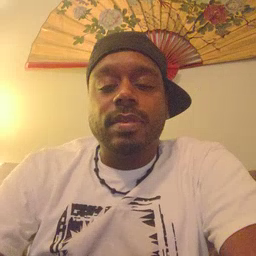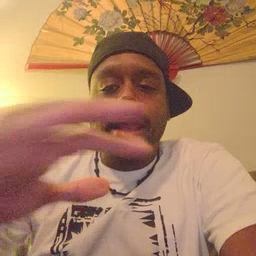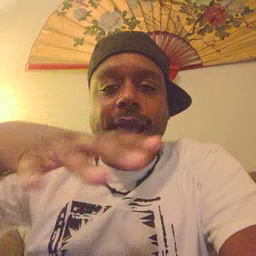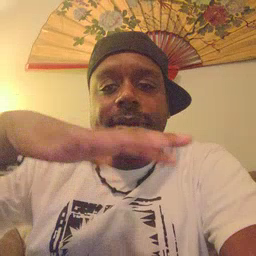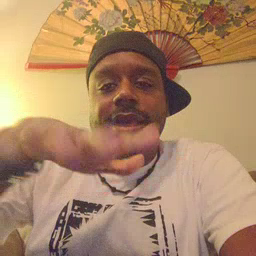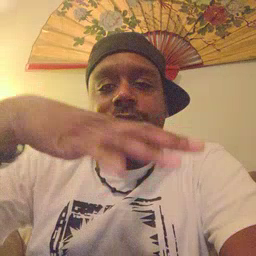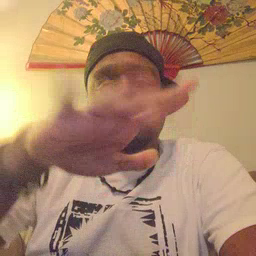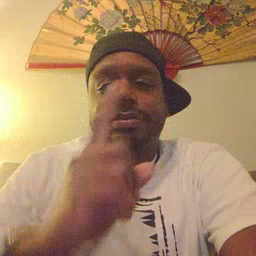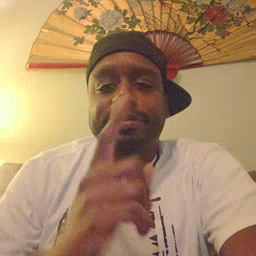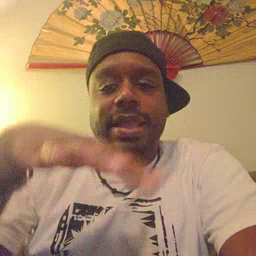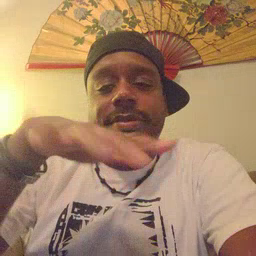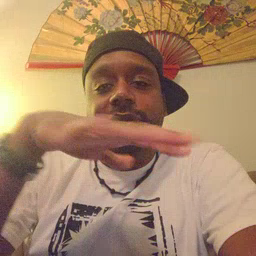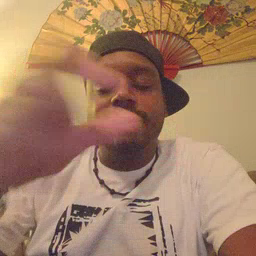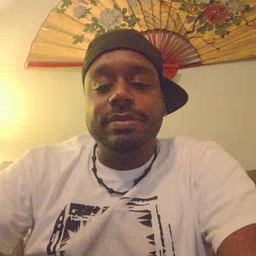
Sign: helicopter